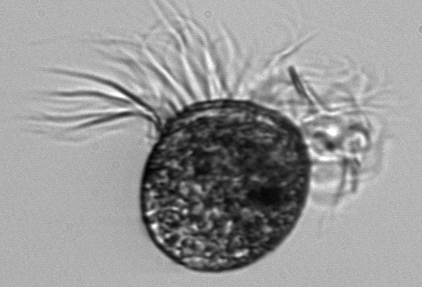
Label: Pelagostrobilidium